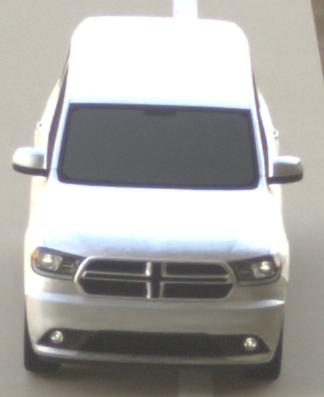
Make: Dodge
Model: Durango
Detailed model: Gen. 3
Model produced from: 2010
Doors: 5
Color: white
Road condition: dry road
Daytime: morning or afternoon
Contrast: medium contrast